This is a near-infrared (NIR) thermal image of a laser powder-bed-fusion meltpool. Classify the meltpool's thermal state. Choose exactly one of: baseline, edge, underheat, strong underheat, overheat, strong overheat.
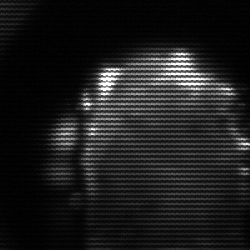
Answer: baseline